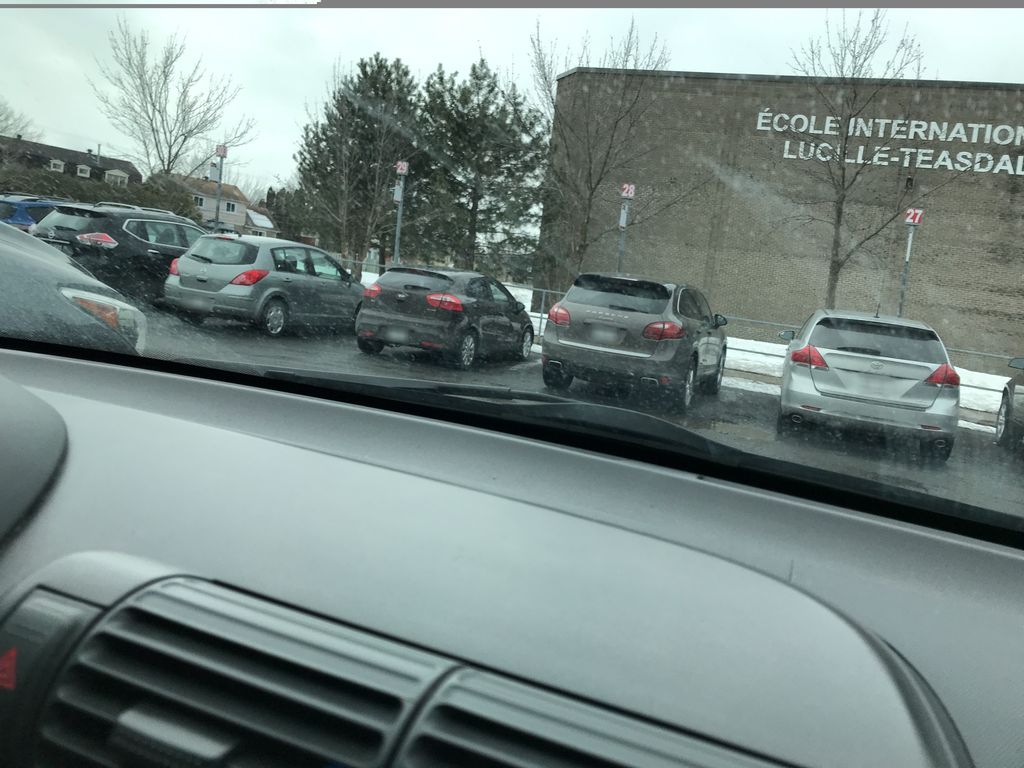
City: montreal